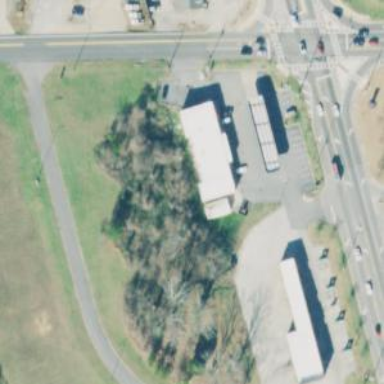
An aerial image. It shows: Convenience shop.